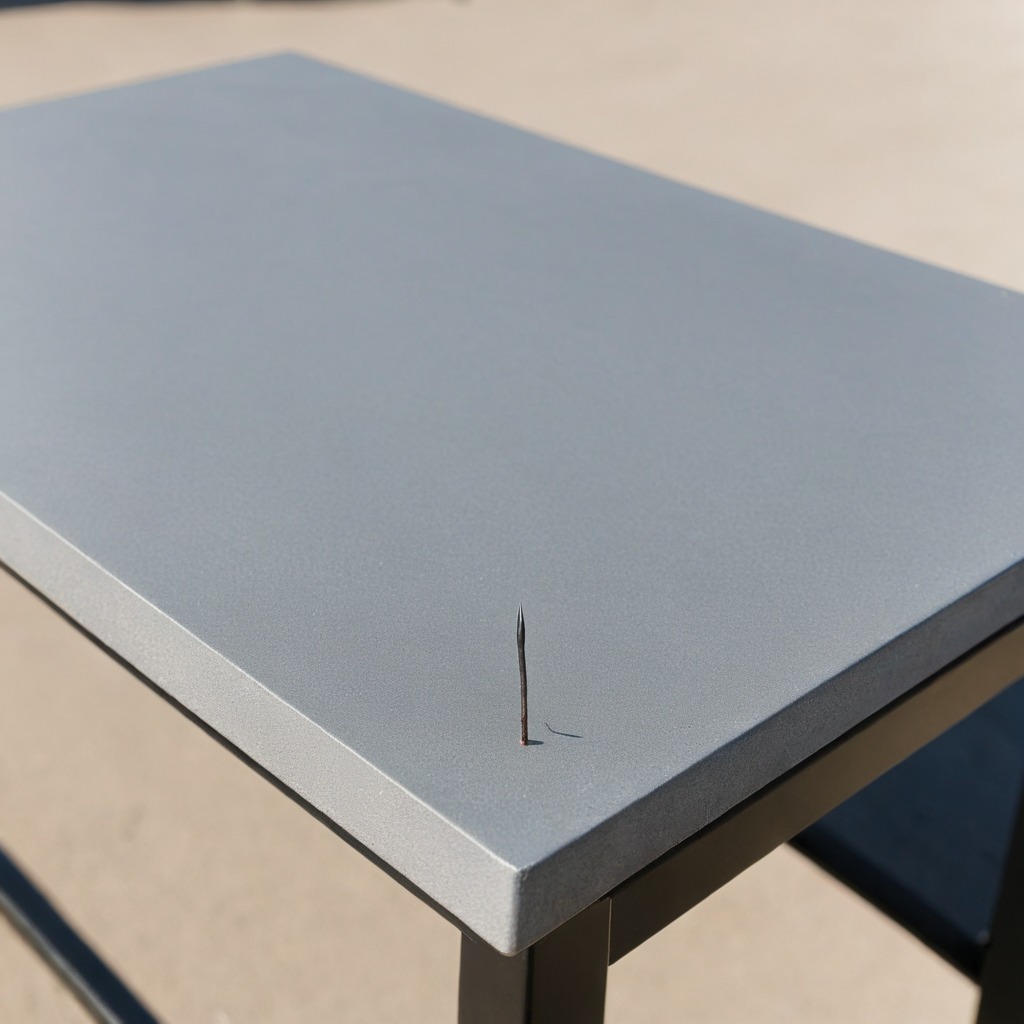
An iron nail is lying on the table.